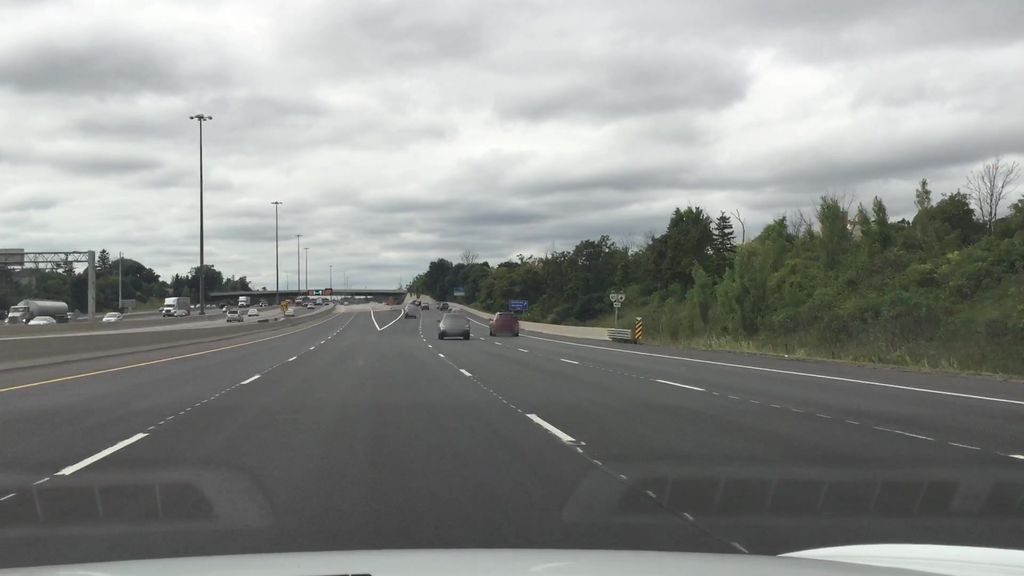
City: toronto